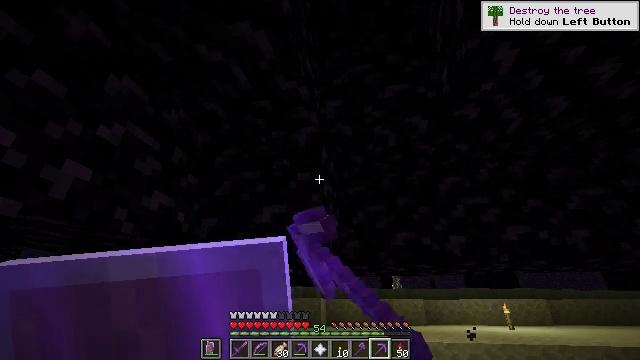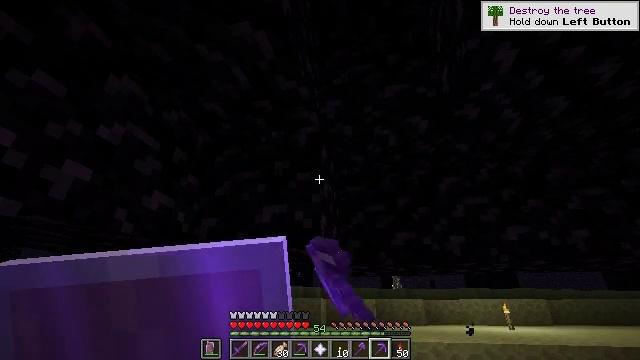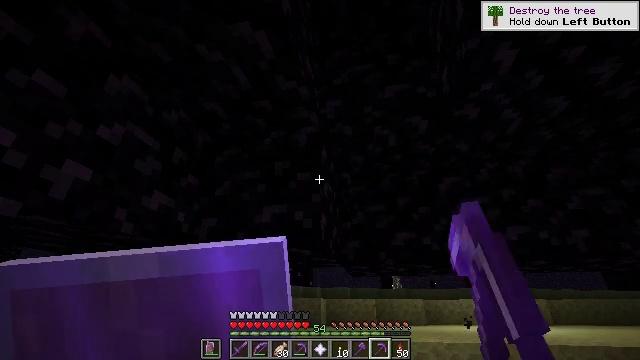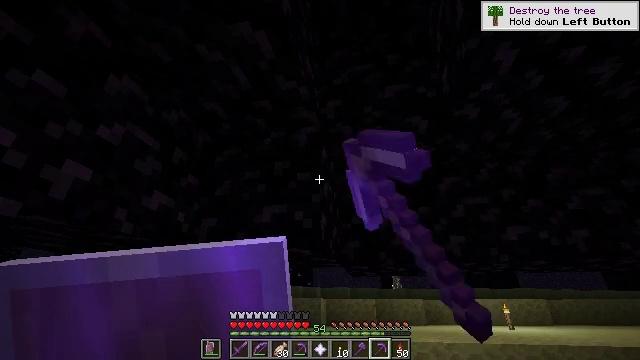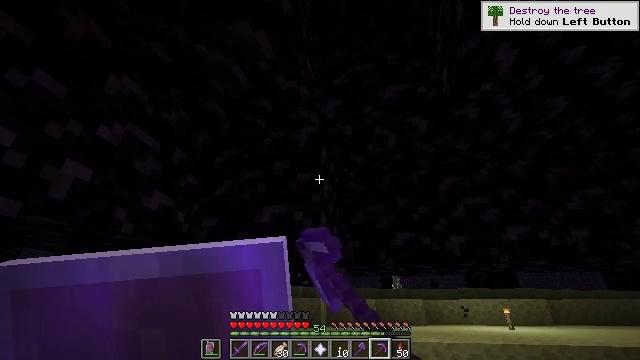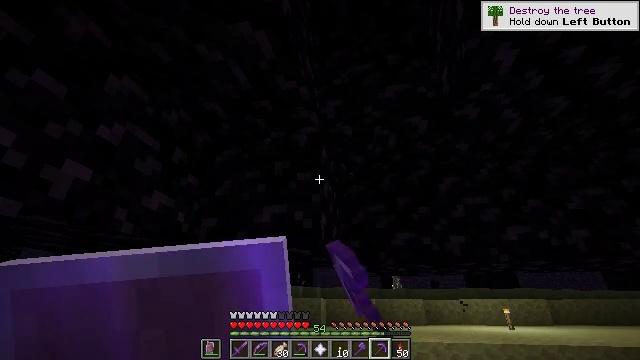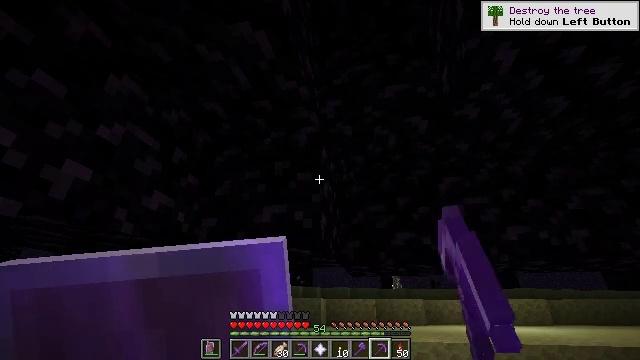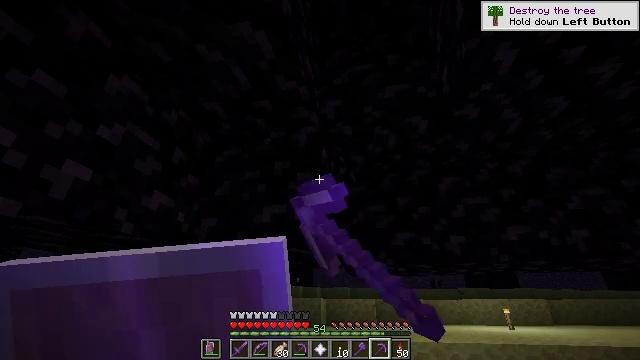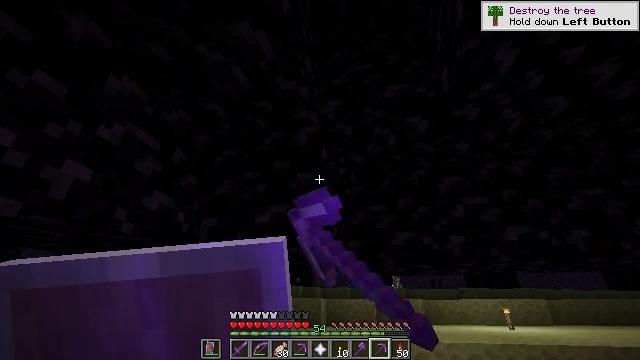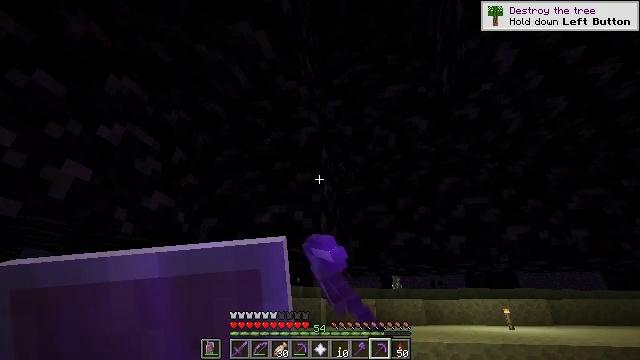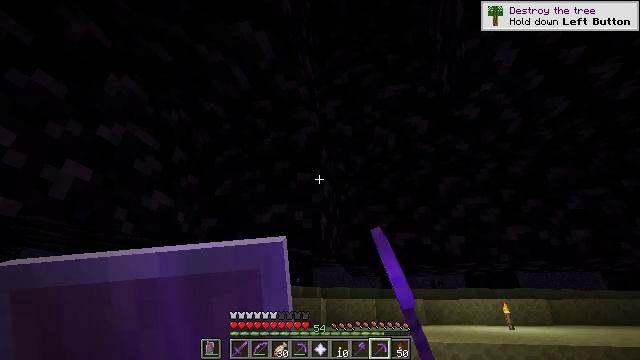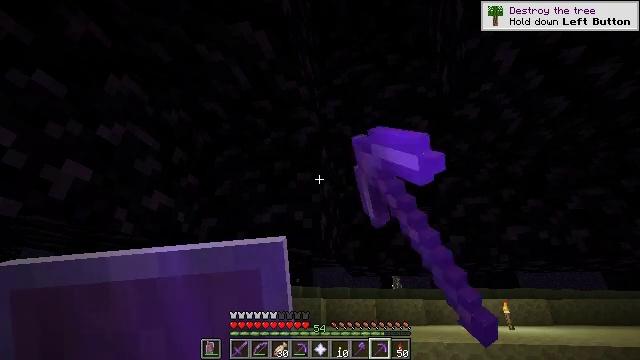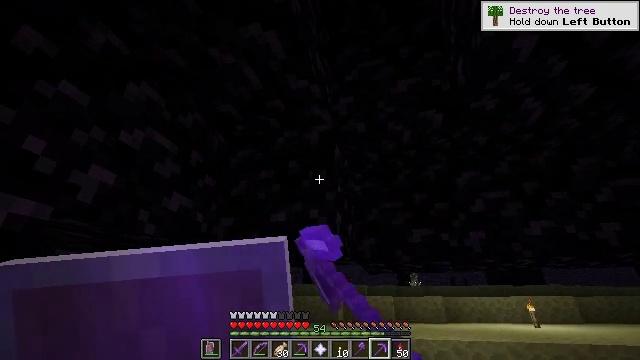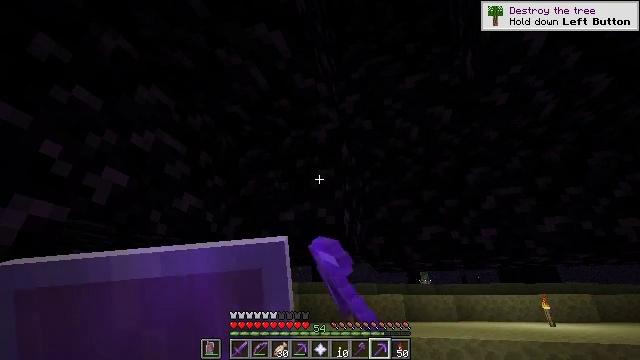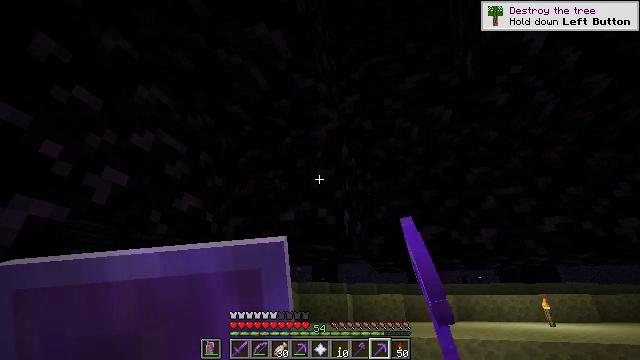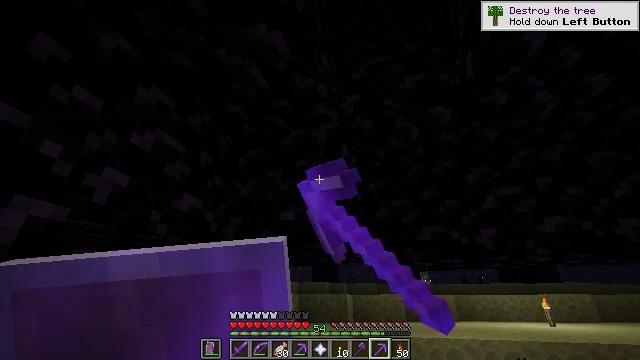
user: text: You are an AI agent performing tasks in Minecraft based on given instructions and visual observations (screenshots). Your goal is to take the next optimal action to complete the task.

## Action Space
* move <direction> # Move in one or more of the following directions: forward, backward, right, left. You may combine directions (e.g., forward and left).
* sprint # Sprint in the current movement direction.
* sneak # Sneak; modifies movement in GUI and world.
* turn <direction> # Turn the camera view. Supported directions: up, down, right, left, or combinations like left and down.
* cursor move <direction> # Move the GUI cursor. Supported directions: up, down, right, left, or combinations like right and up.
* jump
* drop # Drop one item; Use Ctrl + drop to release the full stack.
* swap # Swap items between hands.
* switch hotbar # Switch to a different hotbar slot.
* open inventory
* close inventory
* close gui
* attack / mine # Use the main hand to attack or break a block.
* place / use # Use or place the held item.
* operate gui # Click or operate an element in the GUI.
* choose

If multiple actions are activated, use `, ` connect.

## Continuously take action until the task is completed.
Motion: motion action
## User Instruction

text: Mine the obsidian block.
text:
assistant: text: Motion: attack / mine
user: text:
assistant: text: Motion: attack / mine
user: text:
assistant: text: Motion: attack / mine
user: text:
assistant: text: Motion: attack / mine
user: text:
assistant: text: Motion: attack / mine
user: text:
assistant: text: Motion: attack / mine
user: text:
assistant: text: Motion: attack / mine
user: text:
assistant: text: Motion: attack / mine
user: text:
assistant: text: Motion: attack / mine
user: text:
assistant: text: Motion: attack / mine
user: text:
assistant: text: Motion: attack / mine
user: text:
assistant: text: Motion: turn left, attack / mine
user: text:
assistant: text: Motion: turn left, attack / mine
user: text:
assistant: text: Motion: attack / mine
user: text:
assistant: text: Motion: attack / mine
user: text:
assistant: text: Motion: attack / mine
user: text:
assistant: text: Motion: attack / mine
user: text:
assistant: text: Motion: attack / mine
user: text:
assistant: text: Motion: attack / mine
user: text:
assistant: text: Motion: attack / mine
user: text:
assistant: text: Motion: attack / mine
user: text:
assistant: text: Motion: attack / mine
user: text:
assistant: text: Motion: attack / mine
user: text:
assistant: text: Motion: attack / mine
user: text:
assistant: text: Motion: attack / mine
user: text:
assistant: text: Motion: attack / mine
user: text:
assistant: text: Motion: attack / mine
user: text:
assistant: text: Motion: attack / mine
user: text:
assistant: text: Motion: attack / mine
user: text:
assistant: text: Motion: attack / mine